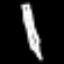
Label: pencil